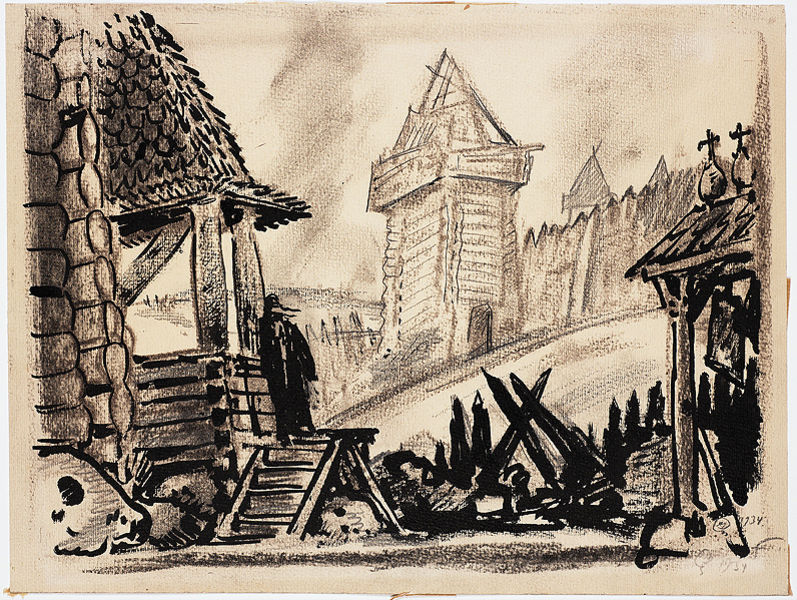
Titel: Prince Igor, Prince Igor
Künstler: Mstislav Dobuzhinskii (Doboujinsky)
Standort: Amherst (Massachusetts, USA)
Institution: Mead Art Museum, Amherst College
Schlagwörter: church, stairs, white, black, grey, wall, brown, wood, clouds, man, sky, building, house, roof, tower, death, drawing, paper, sketch, cross, pen, fence, person, mann, fort, pastel, monastery, religion, lines, war, tod, stick, danger, beams, krieg, sepia, log, shed, charcol, thick, watchtower, gefahr, angst, 1934